Question: I'm trying to implement a personal way of undo/redo in a finger paint-like app.
I have in synthesis three objects: the Main class (named ScorePadActivity), the relative Main Layout (with buttons, menus, etc, as well as a View object where I create my drawings), and a third object named ArrayList where i'm writing the undo/redo code.
The problem is, when I press the undo button nothing happens, but if I draw anything again "one-time" and press undo, the screen is updated. If I draw many times, to see any changes happen on screen I have to press the undo button the same number of times I have drawn.
Seems like (as in title) when I add a bitmap to the array list the last element is duplicated in previous indexes, and for some strange reason, everytime I press the Undo Button, the system is ok for one time, but starts to duplicate until the next undo.
The index increase is verified with a series of 'System.out.println' inserted in code.
Now when I draw something on screen, the array list is updated with the code inserted after the invocation of 'touchup();' method in motionEvent
'''
touch_up(); }
this.arrayClass.incrementArray(mBitmap);
mPath.rewind();
invalidate();
'''
and in ArrayList activity;
'''
public void incrementArray(Bitmap mBitmap) {
this._mBitmap=mBitmap;
_size=undoArray.size();
undoArray.add(_size, _mBitmap);
}
'''
(All Logs removed for clear reading)
The undo button in ScorePadActivity calls the undo method in View activity:
'''
Button undobtn= (Button)findViewById(R.id.undo);
undobtn.setOnClickListener(new View.OnClickListener() {
public void onClick(View v) {
mView.undo();
}
});
'''
in View activity:
'''
public void undo() {
this.mBitmap= arrayClass.undo();
mCanvas = new Canvas(mBitmap);
mPath.rewind();
invalidate();
}
'''
that calls the relative undo method in ArrayList activity:
'''
public Bitmap undo() {
// TODO Auto-generated method stub
_size=undoArray.size();
if (_size>1) {
undoArray.remove(_size-1);
_size=undoArray.size();
_mBitmap = ((Bitmap) undoArray.get(_size-1)).copy(Bitmap.Config.ARGB_8888,true);
}
return _mBitmap;
}
return mBitmap and invalidate:
'''
Due to my bad English I have made a scheme to make the problem more clear:

I have tried with HashMap, with a simple array, I have tried to change 'mPath.rewind();' with 'reset();', 'new Path();' etc but nothing.
Why?
Sorry for the complex answer, i want give you a great thanks in advance.
Best regards
'''
<?xml version="1.0" encoding="utf-8"?>
<RelativeLayout xmlns:android="http://schemas.android.com/apk/res/android"
android:layout_width="fill_parent"
android:layout_height="fill_parent" >
<LinearLayout
android:id="@+id/buttonlayout"
android:layout_width="fill_parent"
android:layout_height="50dp"
android:layout_alignParentLeft="true"
android:layout_alignParentTop="true" >
some other layouts nested an buttons to form a upper toolbar
</LinearLayout>
<RelativeLayout
android:id="@+id/viewlayout"
android:layout_width="fill_parent"
android:layout_height="fill_parent"
android:layout_below="@+id/buttonlayout"
android:background="@drawable/desk_wood" >
<com.example.android.touchexample.MyView
android:id="@+id/viewout"
android:layout_width="fill_parent"
android:layout_height="fill_parent"
android:layout_alignParentLeft="true"
android:layout_alignParentTop="true" />
</RelativeLayout>
</RelativeLayout>
'''
This the Main Activity ScorePadActivity
'''
public class ScorePadActivity extends Activity {
MyView mView;
public void onCreate(Bundle savedInstanceState) {
requestWindowFeature(Window.FEATURE_NO_TITLE);
super.onCreate(savedInstanceState);
setContentView(R.layout.main);
mView = (MyView)findViewById(R.id.viewout);
Button undobtn= (Button)findViewById(R.id.undo);
undobtn.setOnClickListener(new View.OnClickListener() {
public void onClick(View v) {
mView.undo();
}
});
'''
'''
public class MyView extends View {
MyView myView;
Context context;
final ArrayClass arrayClass= new ArrayClass();
private Bitmap mBitmap;
private Bitmap savedBmp;
private static Canvas mCanvas;
private static Path mPath;
private static Paint mPaint;
/*
* some other variables here
*/
public MyView(Context context) {
super(context);
}
public MyView(Context context, AttributeSet attrs) {
super(context, attrs);
mPaint = new Paint();
mPaint.setAntiAlias(true);
mPaint.setColor(color);
mPaint.setStyle(Paint.Style.STROKE);
mPaint.setStrokeJoin(Paint.Join.ROUND);
mPaint.setStrokeCap(Paint.Cap.ROUND);
mPaint.setStrokeWidth(bSize);
mPaint.setAlpha(255);
mPath = new Path();
}
public MyView(Context context, AttributeSet attrs, int defStyle) {
super(context, attrs, defStyle);
}
@Override
protected void onSizeChanged(int w, int h, int oldw, int oldh) {
super.onSizeChanged(w, h, oldw, oldh);
mBitmap = Bitmap.createBitmap((int) bmWidth, (int) bmHeight,Bitmap. Config.ARGB_8888);}
/*
* here add a blank bitmap at the start of the array at index 0
*/
arrayClass.incrementArray(mBitmap);
mCanvas = new Canvas(mBitmap);
}
public void onDraw(Canvas canvas) {
canvas.save();
bx= (((width/mScaleFactor)-width)/2)+center;
by= ((height/mScaleFactor)-height)/2;
canvas.translate(mPosX, mPosY);
canvas.scale(mScaleFactor, mScaleFactor);
canvas.drawBitmap(penta, bx, by, null);
mCanvas.drawPath(mPath, mPaint);
canvas.drawBitmap(mBitmap, bx, by, null);
lastmPosX=mPosX;
lastmPosY=mPosY;
lastmScaleFactor=mScaleFactor;
canvas.restore();
}
private void touch_start(float x, float y) {
x=((x/mScaleFactor)-bx)-(mPosX/mScaleFactor);
y=((y/mScaleFactor)-by)-(mPosY/mScaleFactor);
mPath.rewind();
mPath.moveTo(x, y);
move=false;
mX = x;
mY = y;
}
private void touch_move(float x, float y) {
x=((x/mScaleFactor)-bx)-(mPosX/mScaleFactor);
y=((y/mScaleFactor)-by)-(mPosY/mScaleFactor);
float dx = Math.abs(x - mX);
float dy = Math.abs(y - mY);
if (dx >= TOUCH_TOLERANCE || dy >= TOUCH_TOLERANCE) {
mPath.quadTo(mX, mY, (x + mX) / 2, (y + mY) / 2);
mX = x;
mY = y;
move=true;
}
}
private void touch_up() {
mPath.lineTo(mX, mY);
// mPath.rewind();
}
@Override
public boolean onTouchEvent(MotionEvent ev) {
x = ev.getX();
y = ev.getY();
switch (ev.getAction()) {
case MotionEvent.ACTION_DOWN:
touch_start(x, y);
invalidate();
break;
case MotionEvent.ACTION_MOVE:
touch_move(x, y);
invalidate();
break;
case MotionEvent.ACTION_UP:
touch_up();
// Here update the arraylist in the ArrayList activity
this.arrayClass.incrementArray(mBitmap);
mPath.rewind();
invalidate();
break;}
return true;
}
/*
* more methods here
*/ switch (ev.getAction()) {
case MotionEvent.ACTION_DOWN:
public void undo() {
// Here recall the last mBitmap from Arraylist activity
this.mBitmap= arrayClass.undo();
mCanvas = new Canvas(mBitmap);
mPath.rewind();
invalidate();
}
}
'''
'''
public class ArrayClass {
ArrayList<Bitmap> undoArray =new ArrayList<Bitmap>();
private int _size;
private Bitmap _mBitmap;
public void incrementArray(Bitmap mBitmap) {
this._mBitmap=mBitmap;
_size=undoArray.size();
// undoArray.add(_size, _mBitmap);
undoArray.add(_size, Bitmap.createBitmap(_mBitmap));
}
public Bitmap undo() {
// TODO Auto-generated method stub
_size=undoArray.size();
if (_size>1) {
undoArray.remove(_size-1);
_size=undoArray.size();
_mBitmap = ((Bitmap) undoArray.get(_size-1)).copy(Bitmap.Config.ARGB_8888,true);
}
return _mBitmap;
}
public Bitmap redo() {
// TODO
return null;
}
}
'''
Thanks again
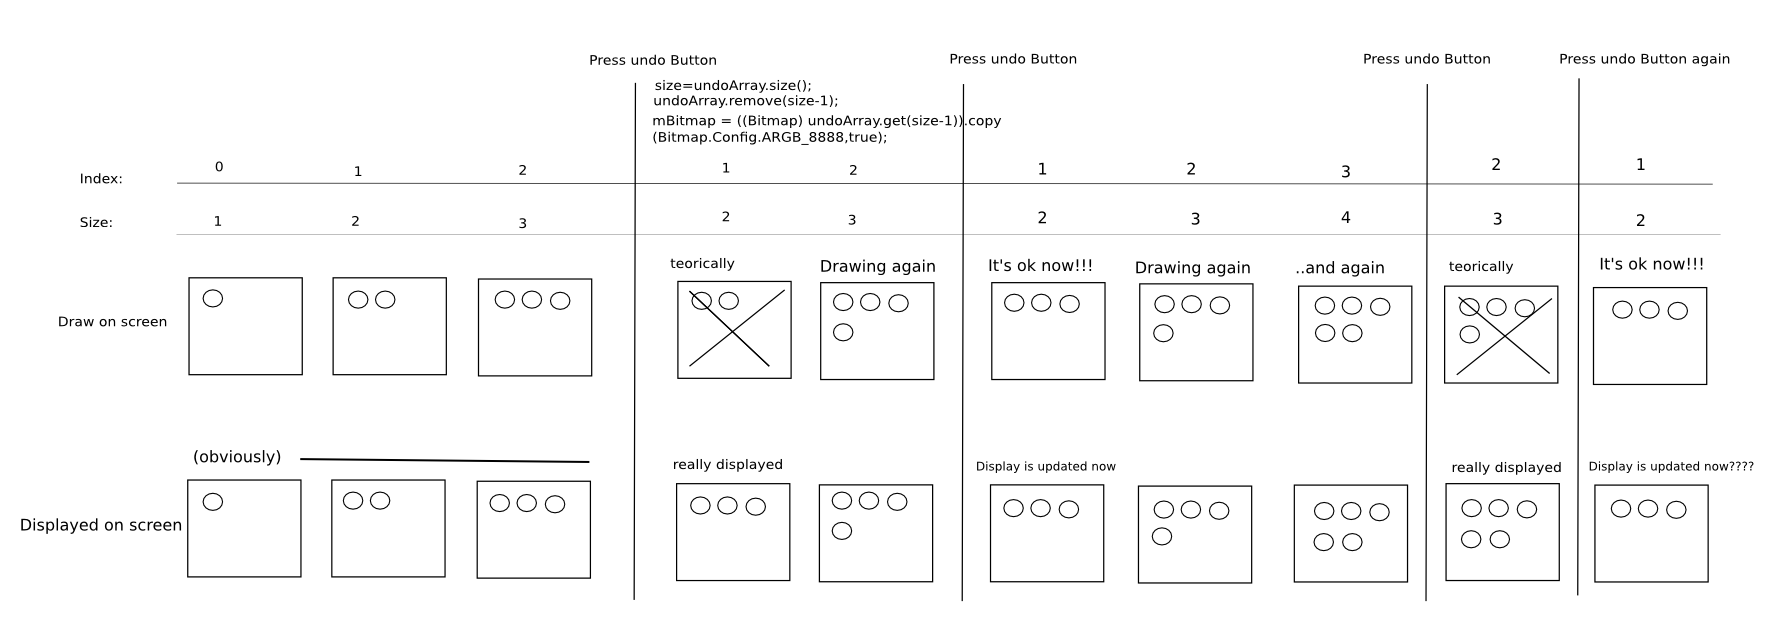
Answer: Here the solution, edit the ArrayClass in this way:
'''
public class ArrayClass {
ArrayList<Bitmap> undoArray =new ArrayList<Bitmap>();
private int _size;
private Bitmap _mBitmap;
public void incrementArray(Bitmap mBitmap) {
this._mBitmap=mBitmap;
_size=undoArray.size();
// undoArray.add(_size, _mBitmap); replace with:
undoArray.add(_size, Bitmap.createBitmap(_mBitmap));
}
public Bitmap undo() {
// TODO Auto-generated method stub
_ size=undoArray.size();
if (_size>1) {
undoArray.remove(_size-1);
_size=undoArray.size();
_mBitmap = ((Bitmap) undoArray.get(_size-1)).copy(Bitmap.Config.ARGB_8888,true);
}
return _mBitmap;
}
public Bitmap redo() {
// TODO
return null;
}
}
'''